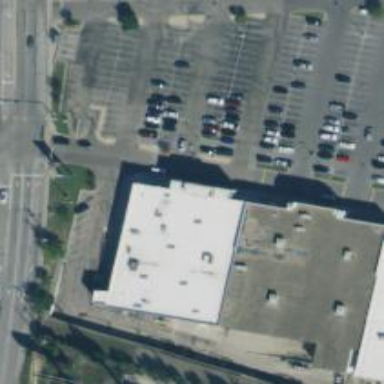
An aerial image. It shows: Supermarket.